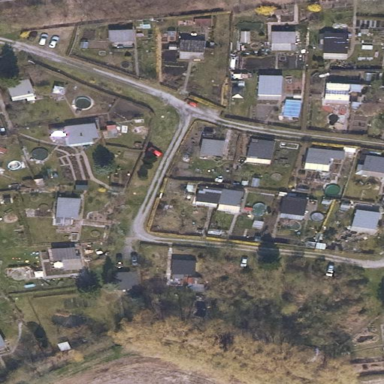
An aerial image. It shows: Allotments area.